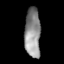
Tissue: lung
Cell type: Epithelial cells
Senescence score: 0.225
Nuclear area (px): 763
Mean DAPI intensity: 143.621